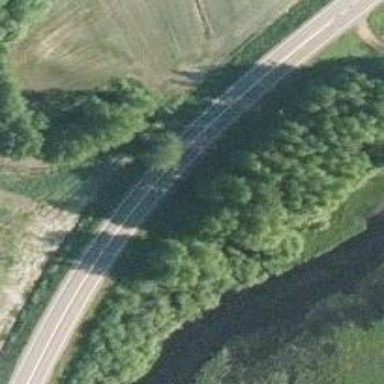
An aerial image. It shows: Culvert tunnel.